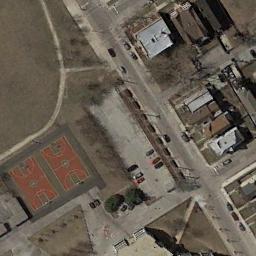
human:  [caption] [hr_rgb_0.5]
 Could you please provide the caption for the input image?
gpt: There are two basketball courts on the open place next to some houses with a road pass by .

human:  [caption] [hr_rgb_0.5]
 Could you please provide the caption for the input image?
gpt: There are two basketball courts in the lower left corner .

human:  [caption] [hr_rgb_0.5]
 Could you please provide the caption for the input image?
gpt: Next to the lawn is two basketball courts,Which are away from the residential area .

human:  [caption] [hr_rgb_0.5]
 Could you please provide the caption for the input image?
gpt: Two basketball courts next to a parking lot and the residential area beside .

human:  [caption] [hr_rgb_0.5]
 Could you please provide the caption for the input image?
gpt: Many buildings are next to the basketball court .